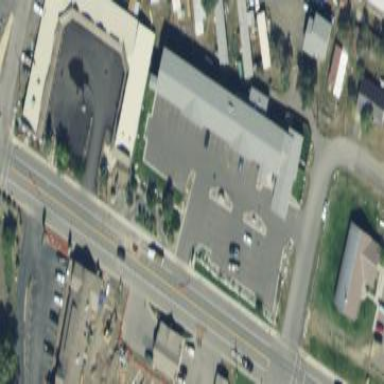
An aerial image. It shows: Motel building.